Question: I have following html code:
'''
<div id="waterSummaryContainer_#{chartIndex.index}" style="min-width: 440px; height: 250px; margin: 0 auto; float:left;"></div>
'''
The output is coming as following:

I want to make some space between the two charts. What do I need to change in css so that it will not overlap with each other.
Thanks!!!!
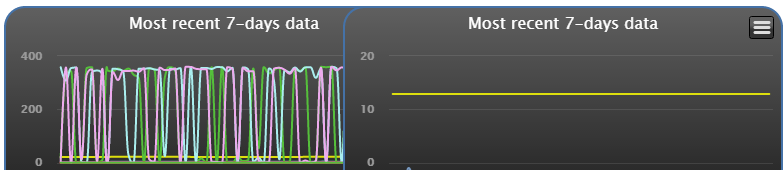
Answer: Add:
'''
display:inline-block;
'''
This should fix your problem as long as the parent div is big enough.